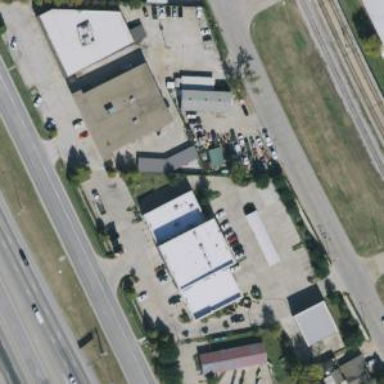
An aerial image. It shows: Retail building.